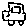
Label: car